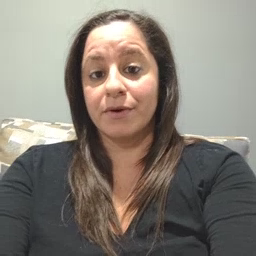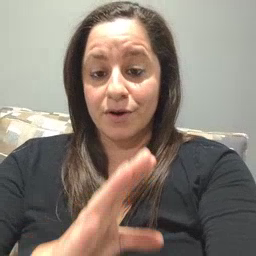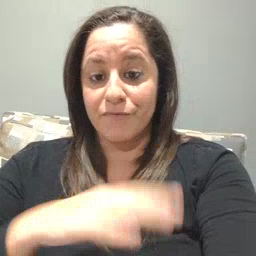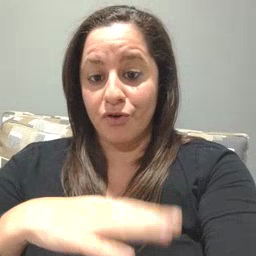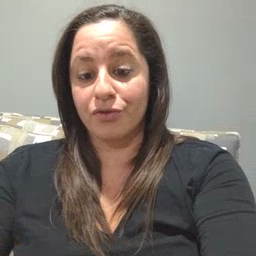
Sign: fall